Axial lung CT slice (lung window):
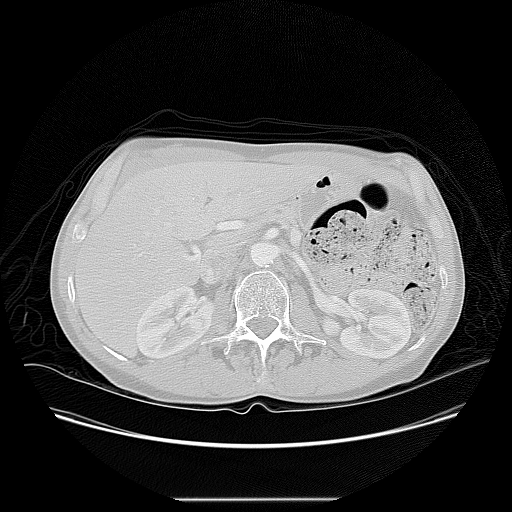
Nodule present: no